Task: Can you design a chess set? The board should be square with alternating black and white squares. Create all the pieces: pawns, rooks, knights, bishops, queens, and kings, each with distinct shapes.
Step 3227:
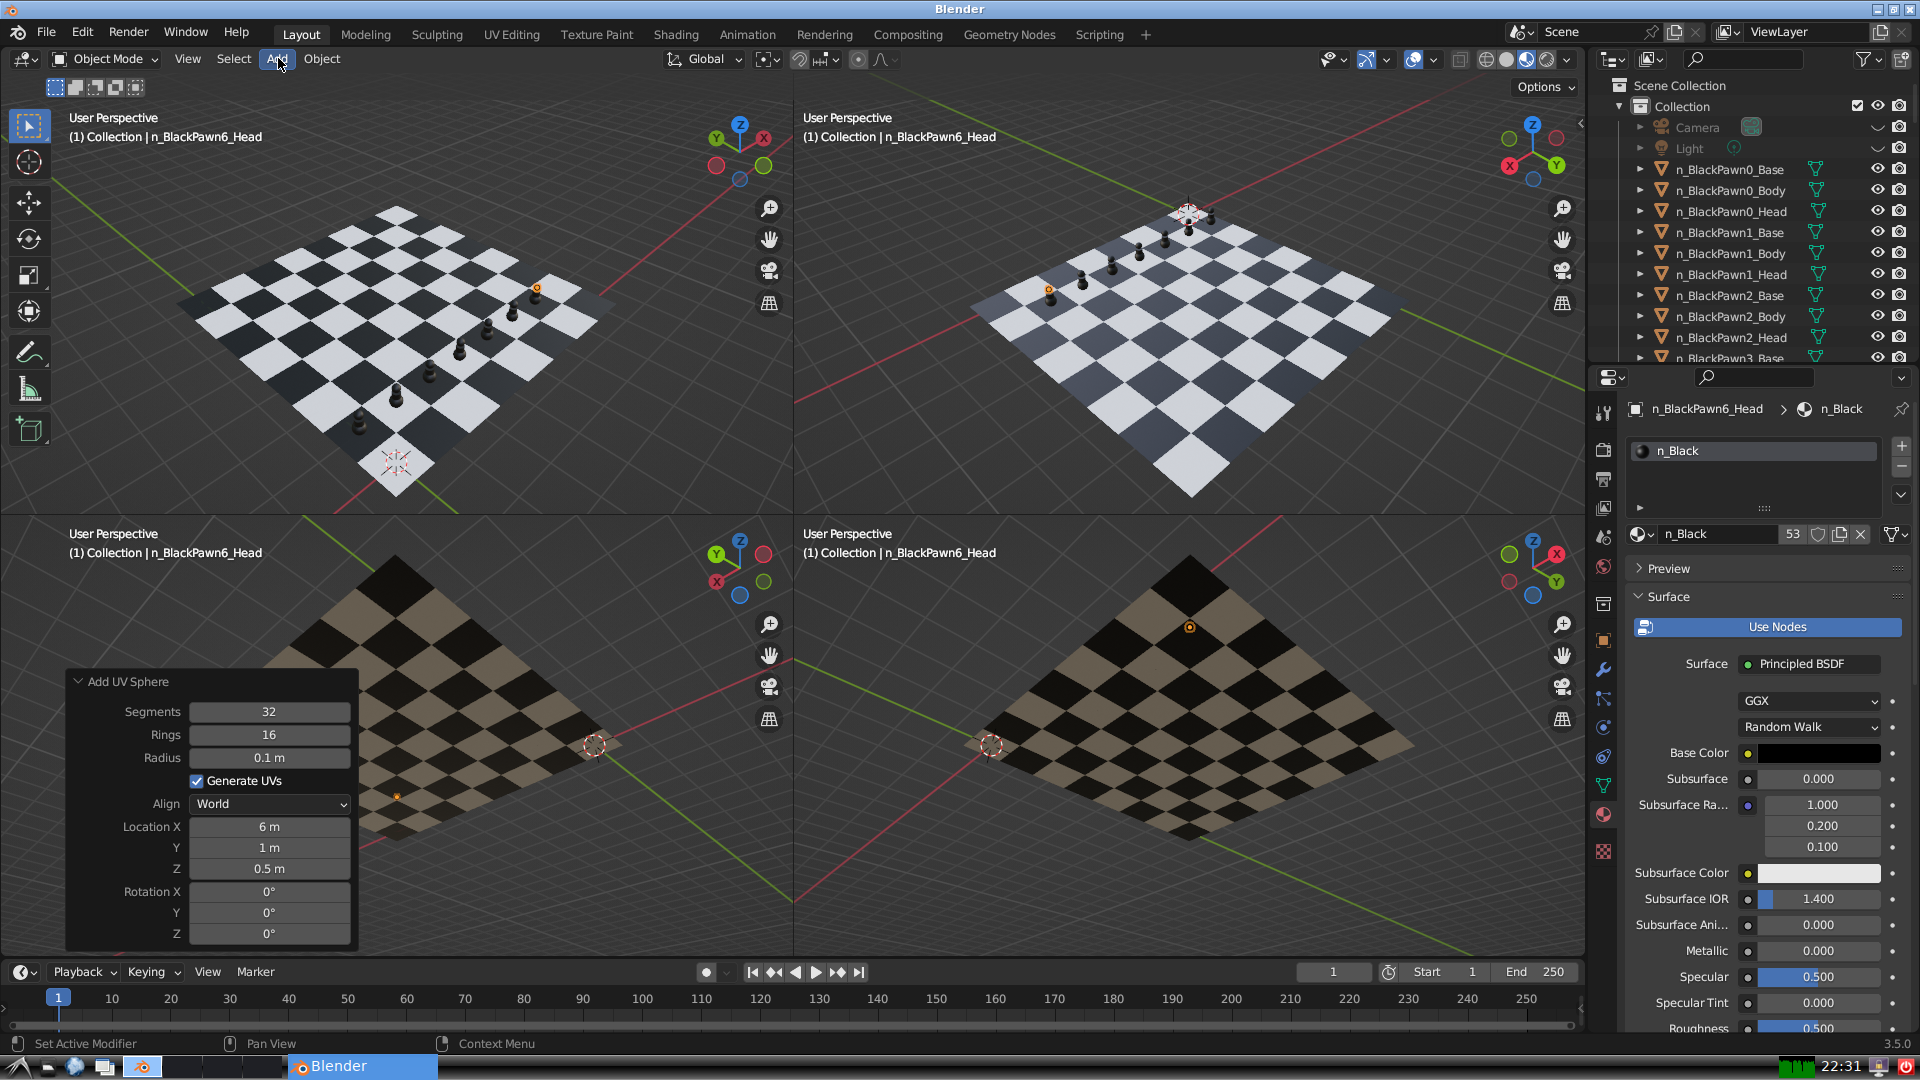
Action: click: no